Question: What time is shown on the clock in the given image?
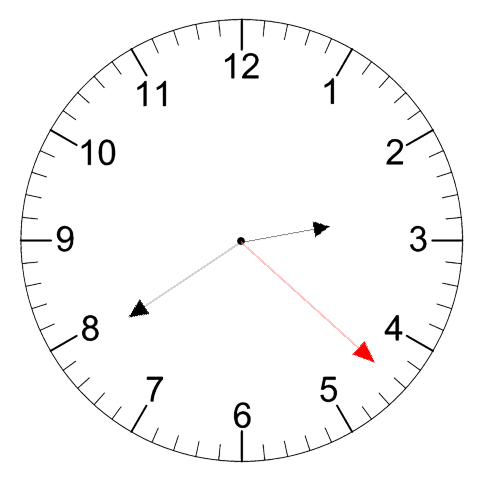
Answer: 02:39:22